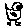
Label: bird